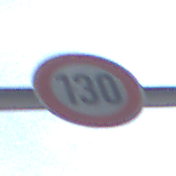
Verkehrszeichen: Geschwindigkeit130
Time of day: MorningAfternoon
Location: Outdoor (Urban)
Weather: PartlyCloudy
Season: NotSpecified
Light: Natural